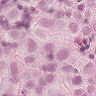
Metastatic tissue present: yes